Question: I have this idea of transforming a straight line into a circle but the offset of a cell drag in a table view.
As I drag the cell, I want the line to curve into a circle around an image.
I've included a picture below to help demonstrate different states with different drag offsets.
Im not sure where to start, was thinking of maybe using UIBezierPath to draw but not sure if that's the best solution.

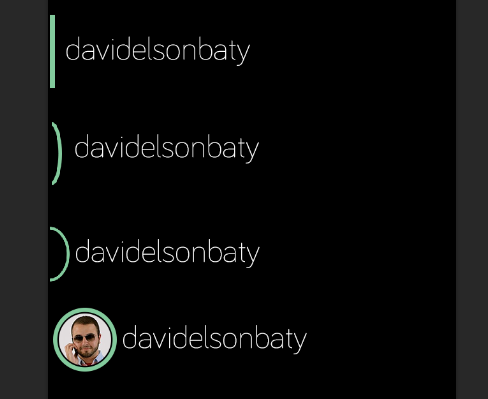
Answer: If you want it to animate then you have your work cut out for you.
Core Animation of curves is based on CGPath objects, which is the underlying Core Foundation class behind UIBezierPath.
The secret to making a curve animate from one shape to another is to use the same number and type of control points. You won't be able to use any of the standard arc or oval shortcuts (which generate more complex bezier curves that look like arcs.)
Instead, you'll have to build an approximation of a circle piecewise out of a linked series of cubic bezier curves. You should be able to get fairly close with 4 linked cubic bezier curves who's endpoints line are at the N/S/E/W compass points of a circle, and the intermediate control points are spaced evenly outside the circle. A couple of years ago I looked up an article on the net for approximating a circle using Bezier points. I would suggest doing some searching on that.
Alternately, I guess you could generate a circle bezier curve using one of the CGPath or UIBezier shortcuts, then deconstruct the resulting path into the primitives that make it up. Erica Sadun's outstanding iOS Developer's Cookbook series includes a recipe that shows how to deconstruct a UIBezier path into it's primitives.
Once you have a set of control points for a circle, you would need to re-map them into control points that make your line. (A Bezier curve always passes through it's beginning and end points, and if you put the inner 2 control points of a Cubic Bezier on a line, it will turn the curve into a line.)
Now you have 2 shapes made up of the same number of bezier curves and the same number of control points: A circle and a line. You can transform the line into the circle or the circle into the line by moving each of the control points to different x/y coordinates.
Then you might be able to apply a linear interpolation between the starting and ending coordinates of your control points. Use the user's drag of the table view to generate a value from 0 to 1, and apply that to your interpolated control point values (at 0.0, your control points would be at their "straight line" position and your curve would draw as a straight line. At 1.0, they'd be at their circle position, and your curve would draw as a circle. At points between, they'd be a fraction of the way between their beginning and ending positions, and you'd get a shape that was between a line and a circle.
Once you have figured out how to generate the control points to create a curve that moves smoothly from a straight line to a circle, you are ready to tackle doing it using Core Animation and a CAShapeLayer.
If that makes sense then you can probably figure out how to do this. If you have no idea what I am talking about they you are probably in over your head.
(I'm a senior Cocoa/iOS developer. I've done a lot of Core Animation and it would probably take me 3 or 4 hours to get what you are after to work, once I had the circle bezier control points to start from.)
Come to think of it, it would probably be a lot simpler to use UIView keyframe animation. That lets you specify an array of control points that ALL lie on the desired curve, and generates a smooth curve from those points.. Best yet, it is a UIView animation, which is a heck of a lot easier to use than CAAnimation.
Take a look at my demo project <URL> on github. That should give you a head start on using UIView keyframe animation. The method you want is called 'animateKeyframesWithDuration:delay:options:animations:completion:'.
The down-side of point-based keyframe animation is that sometimes the curve you get has "kinks" or loops in it that you don't expect or want. You have to avoid sharp bends. In sketching it out, though, I think a line-to-circle transition might work with keyframe view animation.